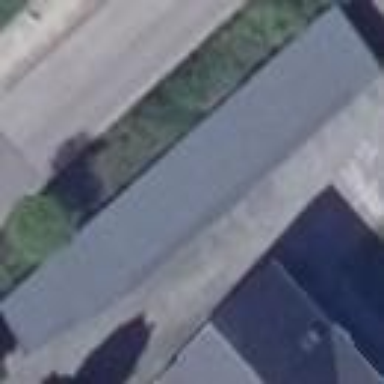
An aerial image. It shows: Group of garages.